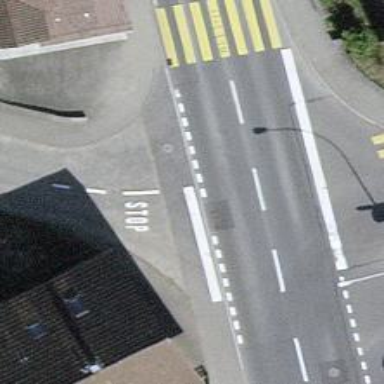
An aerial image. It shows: Unmarked crossing on the road.